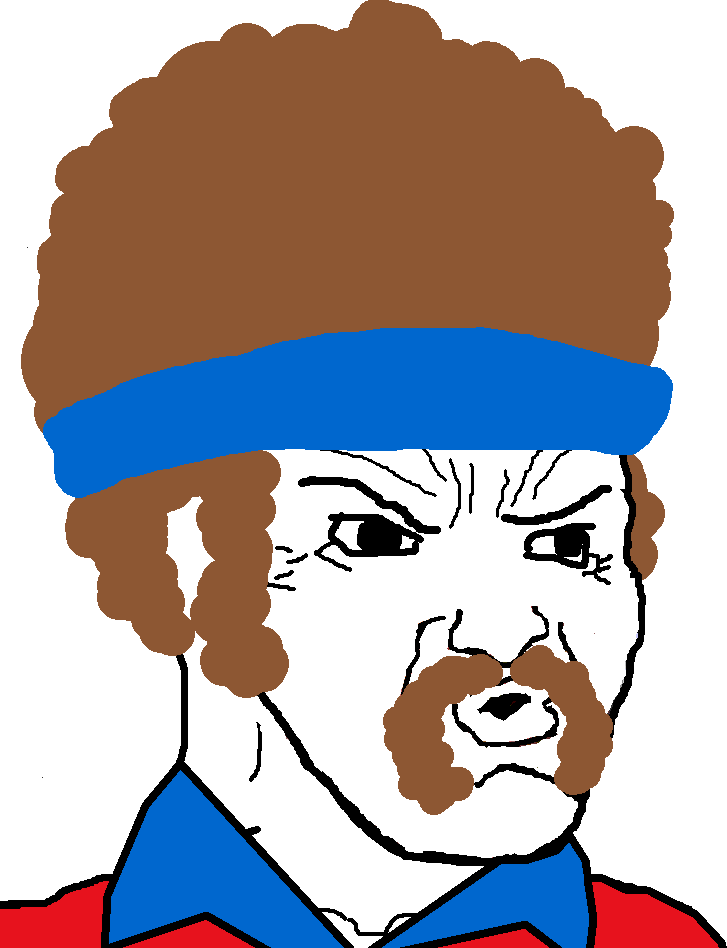
Label: 5_Hooker